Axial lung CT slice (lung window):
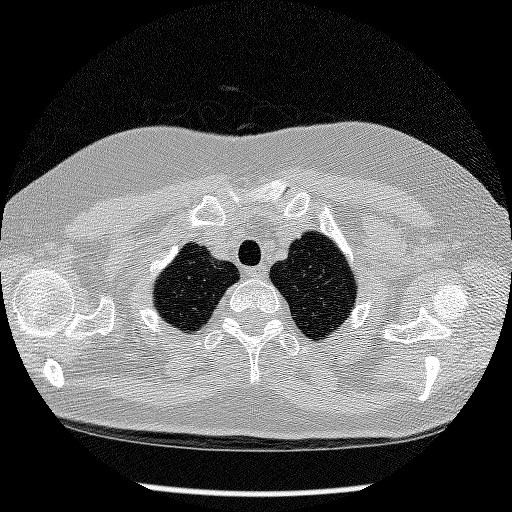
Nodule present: no